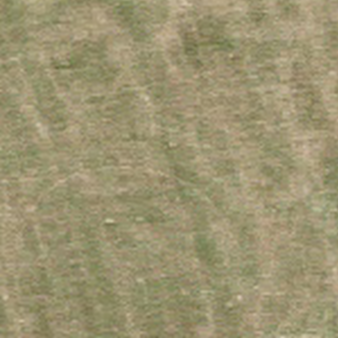
Label: other